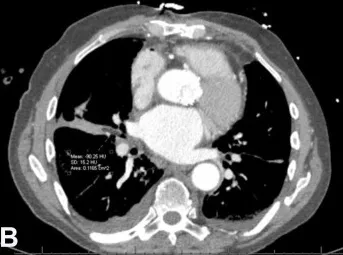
(B) The lesion displays negative Hounsfield units (-90 HU) consistent with fat component.
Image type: radiology (ct)